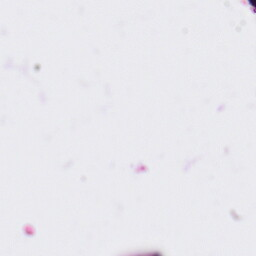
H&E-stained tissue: Ovarian